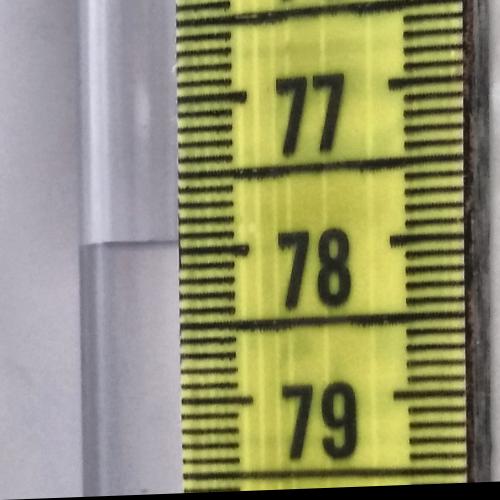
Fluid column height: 77.9 cm